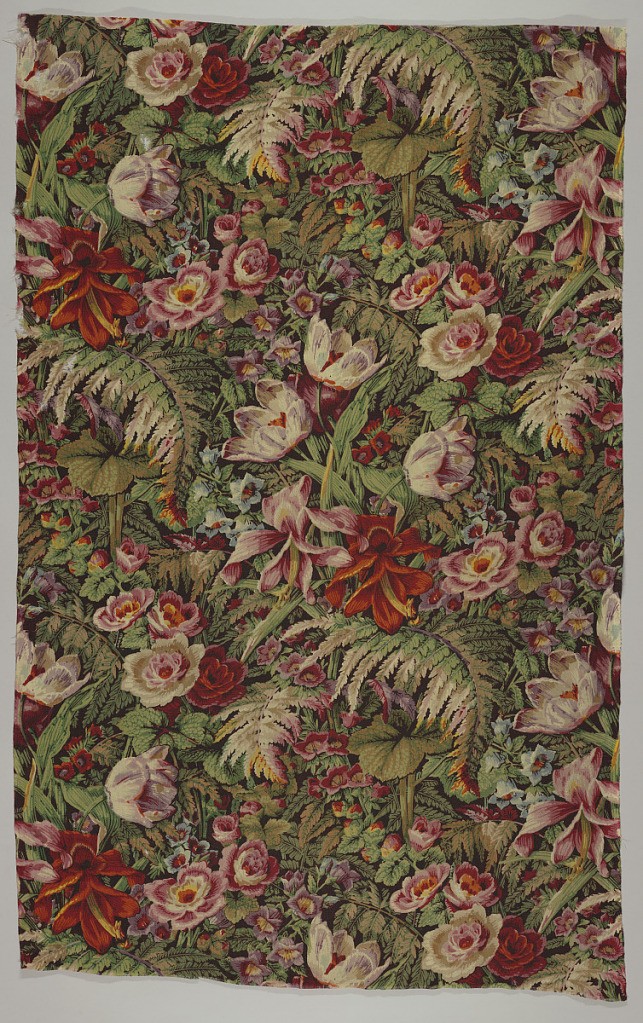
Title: Textile
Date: mid-19th century
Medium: wool Technique: block printed on 4\1 satin weave
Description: Dark purple length densely patterned with large, brilliantly-colored flowers, foliage and ferns in shades of red, green, brown, and violet.